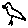
Label: bird